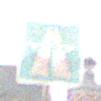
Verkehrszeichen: Autobahn
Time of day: MorningAfternoon
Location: Outdoor (Urban)
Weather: PartlyCloudy
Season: NotSpecified
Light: Natural